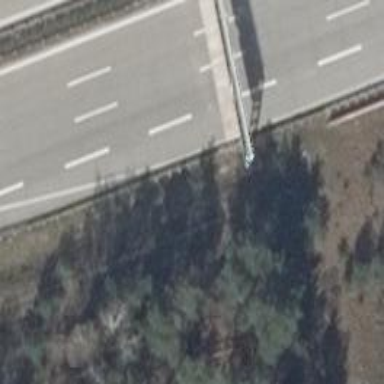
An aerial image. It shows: Bridge with gantry.